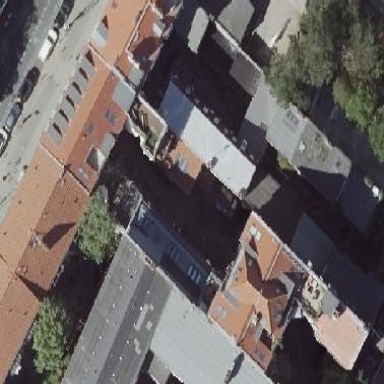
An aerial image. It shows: Grey apartment building with red gambrel roof made of roof tiles.